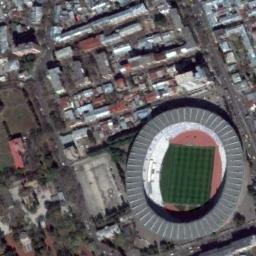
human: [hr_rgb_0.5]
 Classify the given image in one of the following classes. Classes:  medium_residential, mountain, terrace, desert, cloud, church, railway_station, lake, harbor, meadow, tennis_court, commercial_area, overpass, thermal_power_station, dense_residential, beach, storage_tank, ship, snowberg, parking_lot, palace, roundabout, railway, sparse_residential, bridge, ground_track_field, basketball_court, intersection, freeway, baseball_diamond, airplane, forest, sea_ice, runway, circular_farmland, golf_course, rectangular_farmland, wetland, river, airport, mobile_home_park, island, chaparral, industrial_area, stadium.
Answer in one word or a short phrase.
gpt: stadium